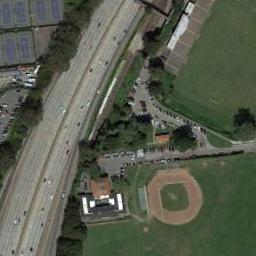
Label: baseball_diamond